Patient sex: M
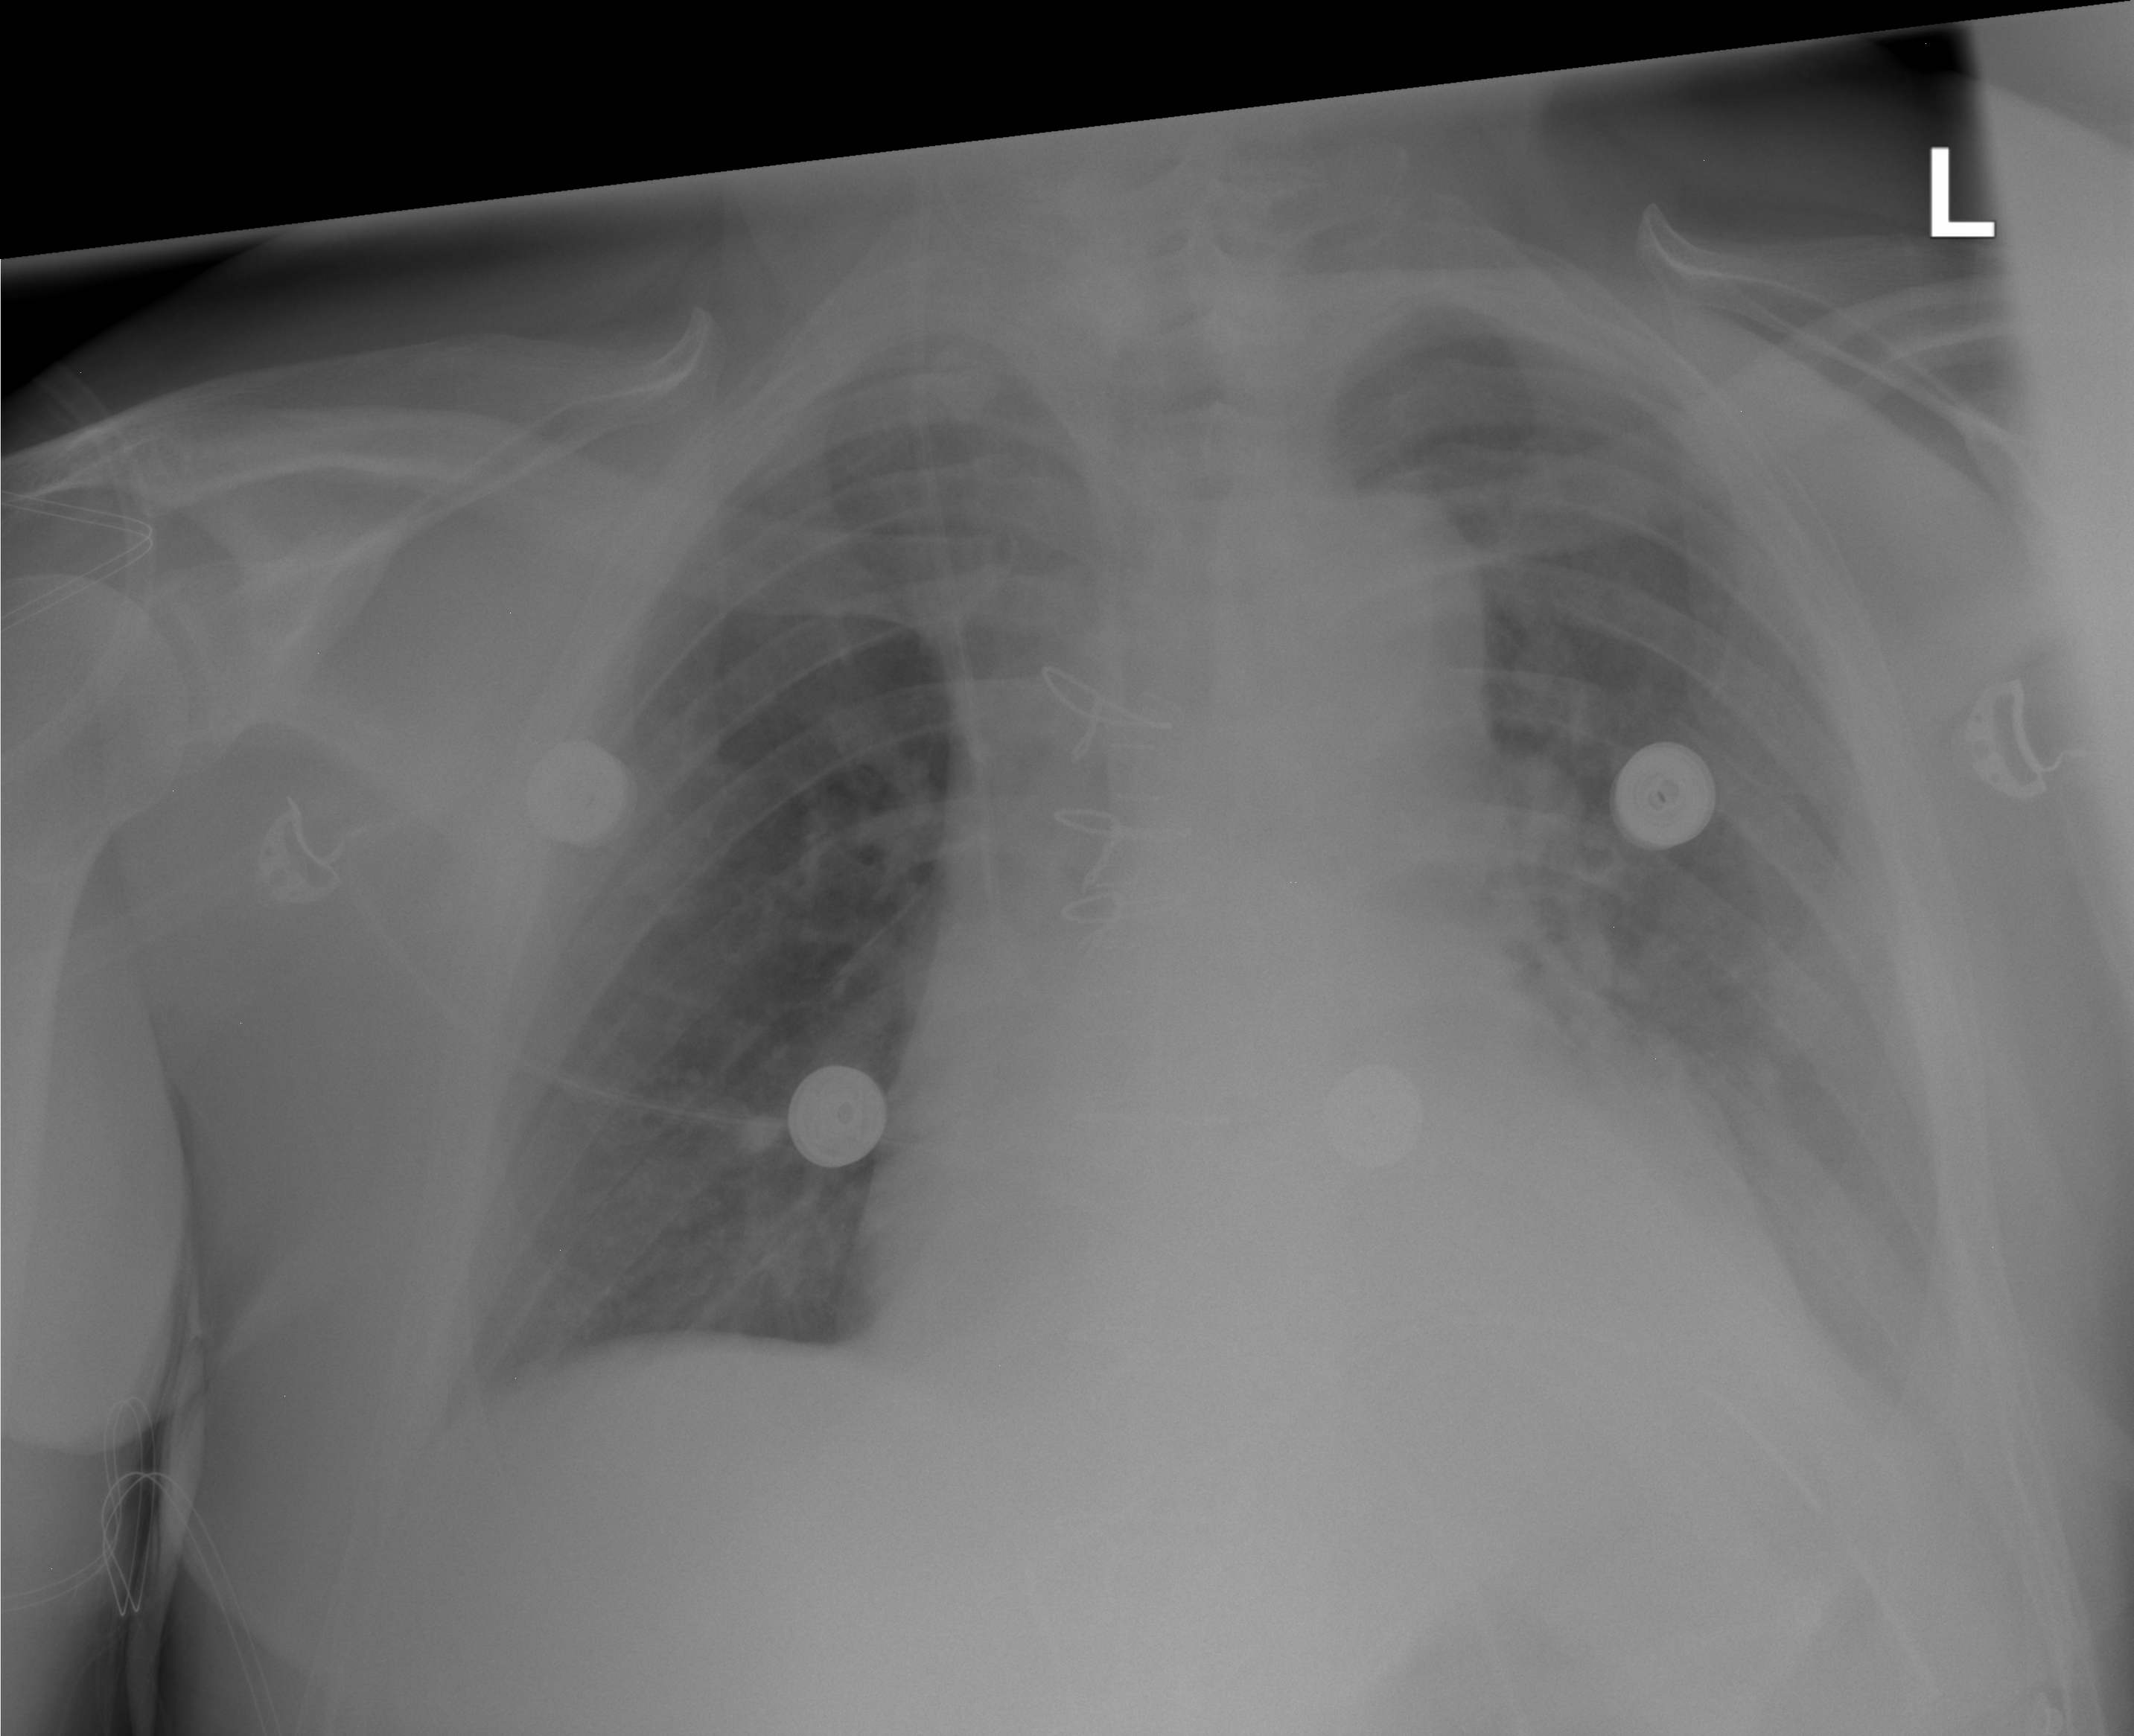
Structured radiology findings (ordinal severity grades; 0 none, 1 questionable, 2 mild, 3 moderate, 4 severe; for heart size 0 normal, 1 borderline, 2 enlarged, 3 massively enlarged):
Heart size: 2
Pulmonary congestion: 2
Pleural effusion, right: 0
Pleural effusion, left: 2
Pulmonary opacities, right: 0
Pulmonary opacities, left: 0
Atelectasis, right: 0
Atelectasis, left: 2